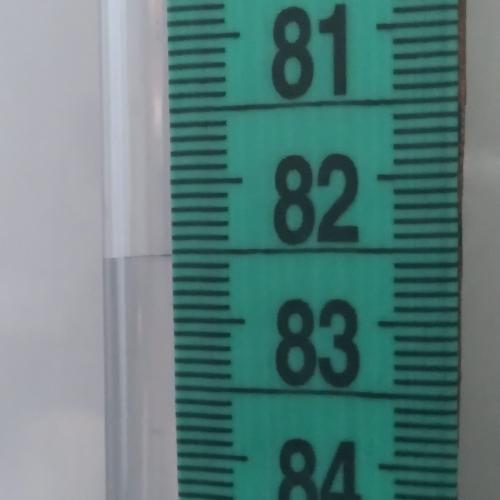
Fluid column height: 82.5 cm